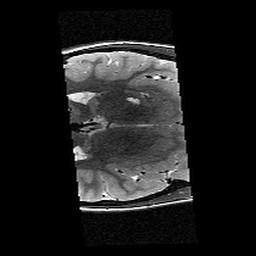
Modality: T2w
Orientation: axial
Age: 12
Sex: female
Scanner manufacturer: siemens
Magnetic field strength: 3 T
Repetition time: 9.23 s
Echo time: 0.067 s